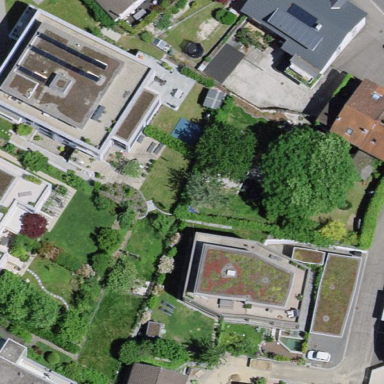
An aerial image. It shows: Garden that is leisure land.